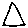
Label: triangle